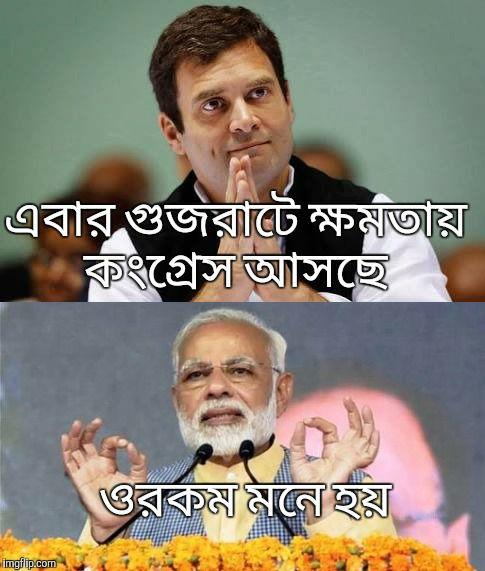
Text: এবার গুজরাটে ক্ষমতায় কংগ্রেস আসছে, ওরকম মনে হয়।
Label: Hate
Hate category: Political
Targeted group: Organization